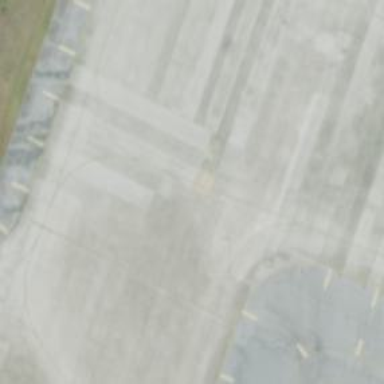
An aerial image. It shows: Image of taxiway at airport.